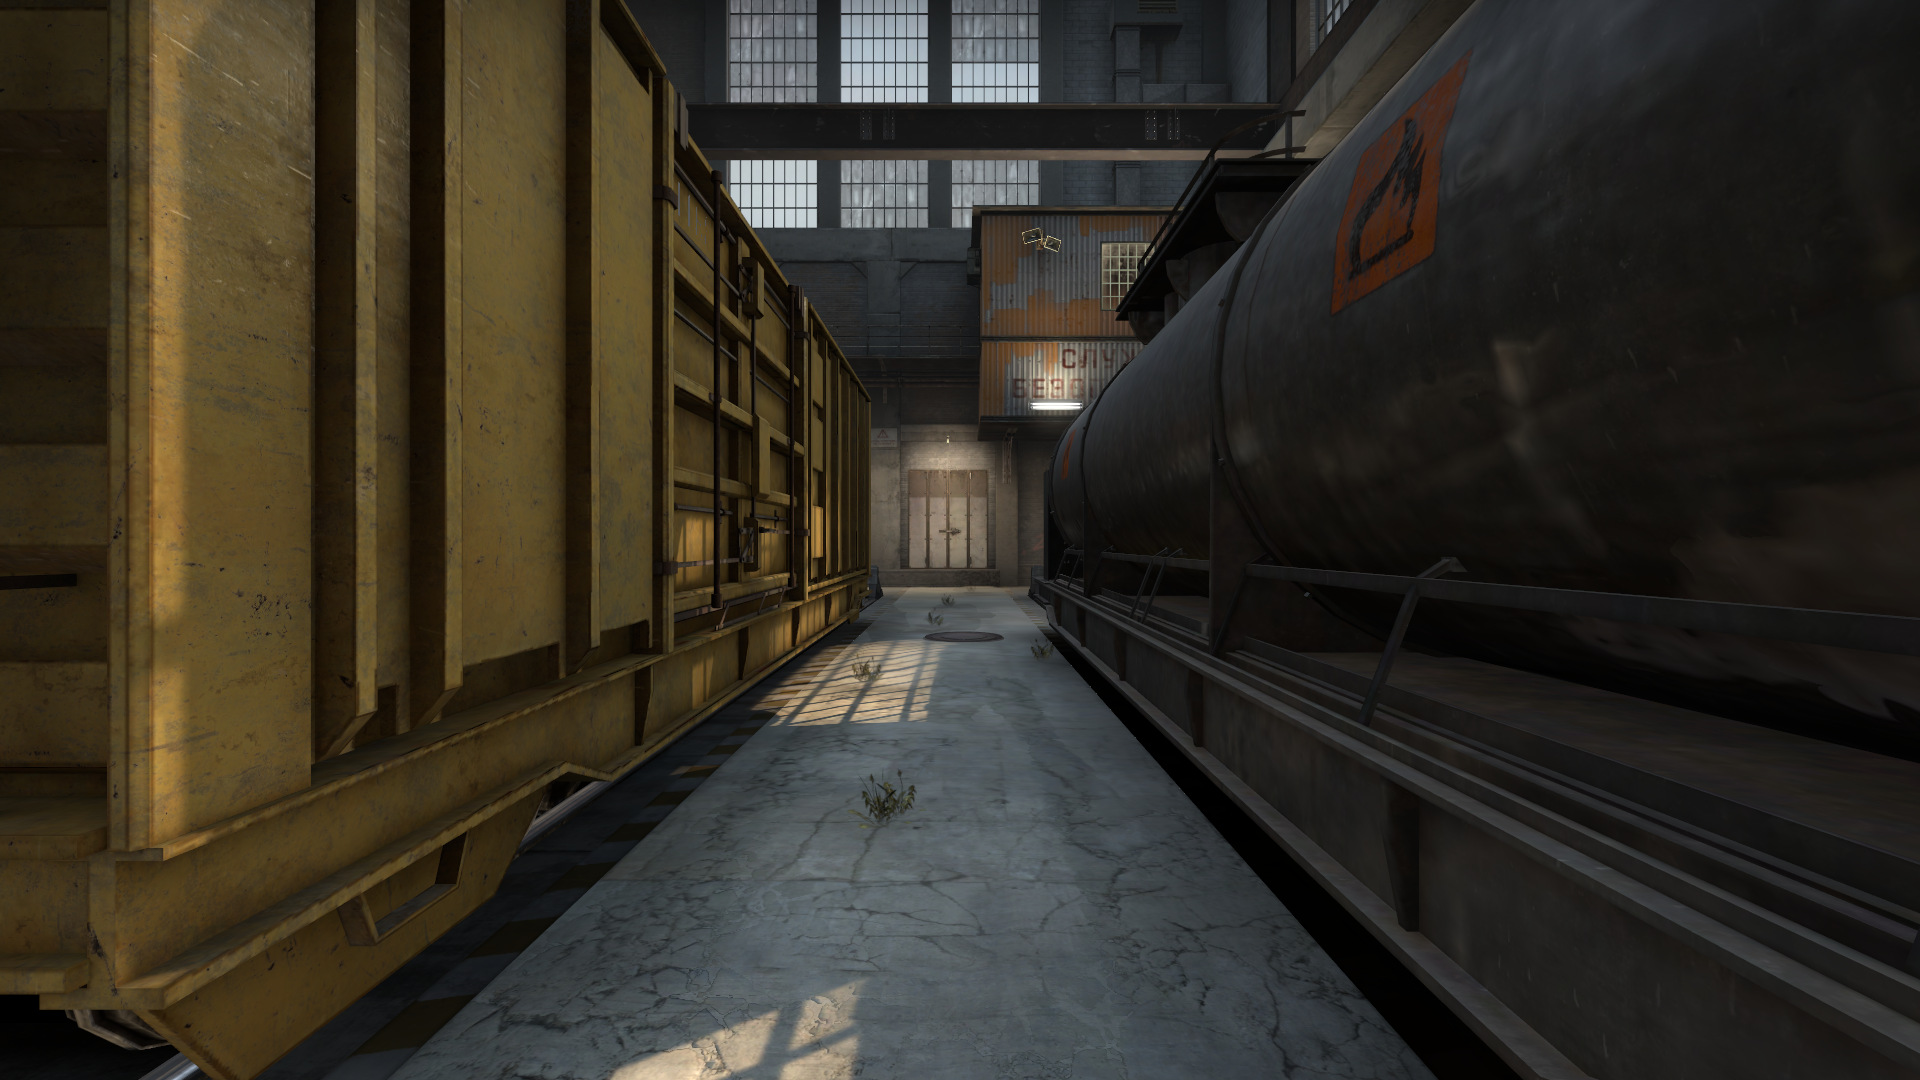
Map: de_train